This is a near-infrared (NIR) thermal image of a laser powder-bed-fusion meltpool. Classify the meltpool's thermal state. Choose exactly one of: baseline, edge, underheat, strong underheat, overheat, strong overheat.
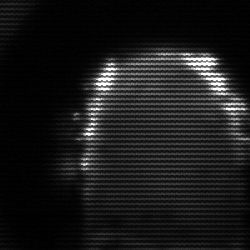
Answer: baseline